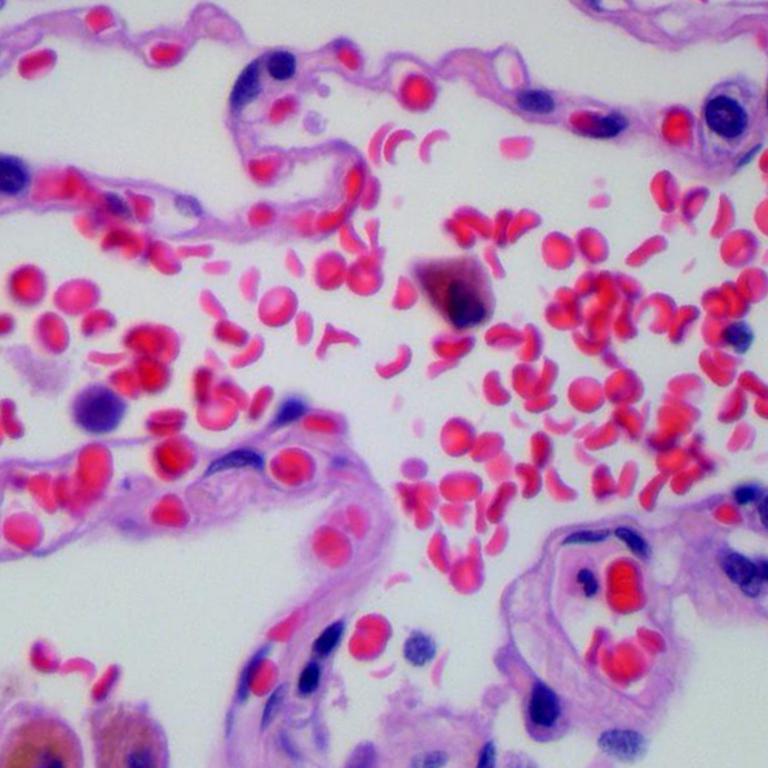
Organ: lung
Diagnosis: benign